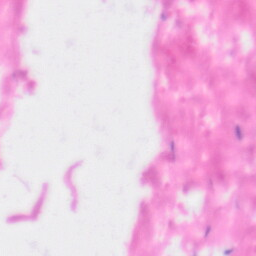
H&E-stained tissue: Kidney